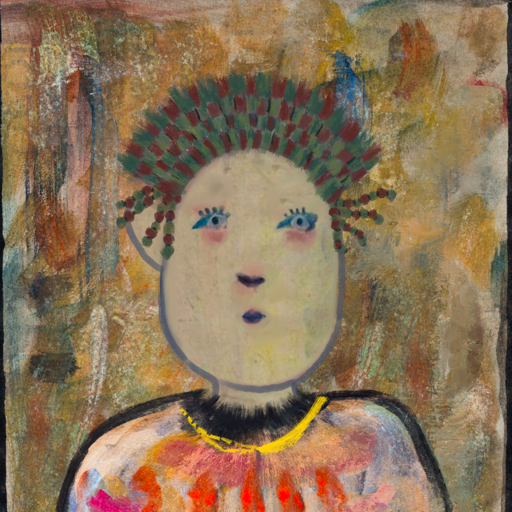
Background: Pipe, Head And Neck Front: Hill_Girl, Face Front: Hill_Girl, Bust: Childish, Hair Front: Blank, Head Accessory: After_Raid_Crown, Second Necklace: Blank, Necklace: Irani_1, Baby: Blank